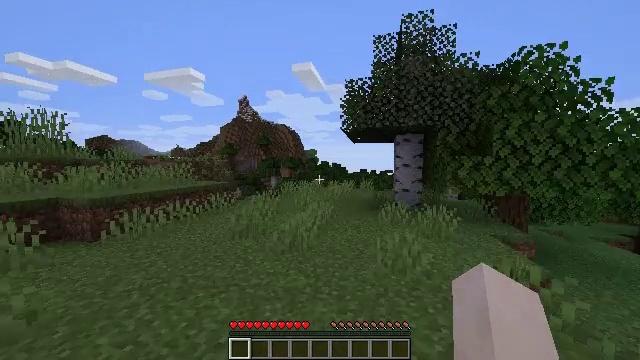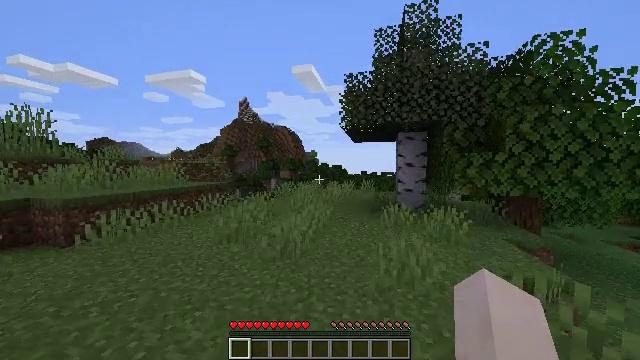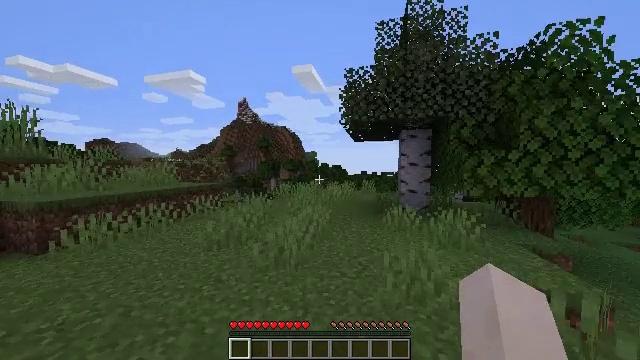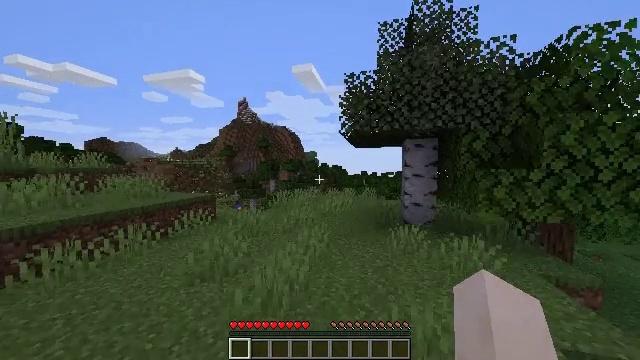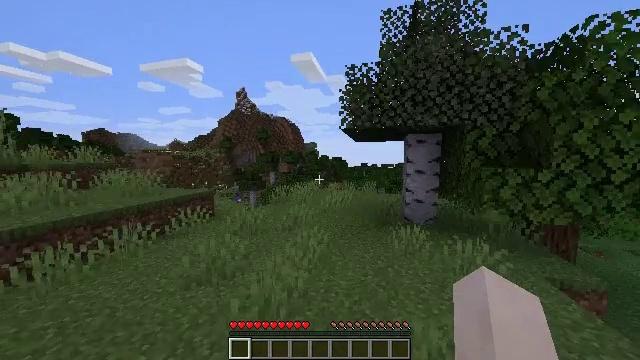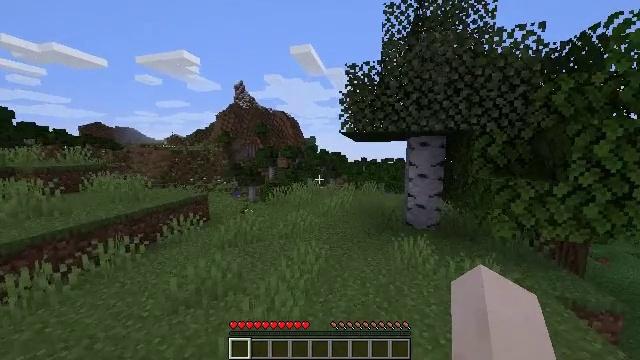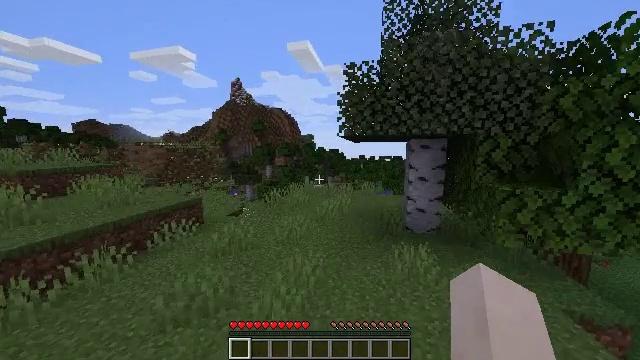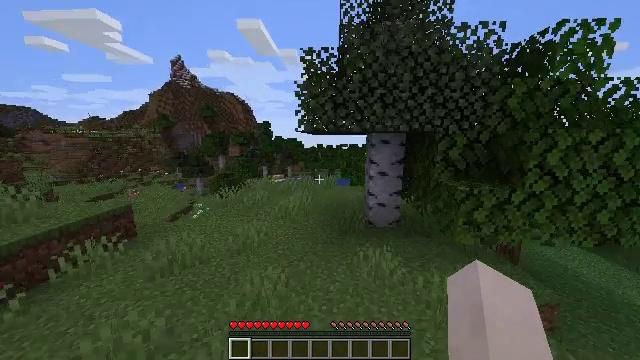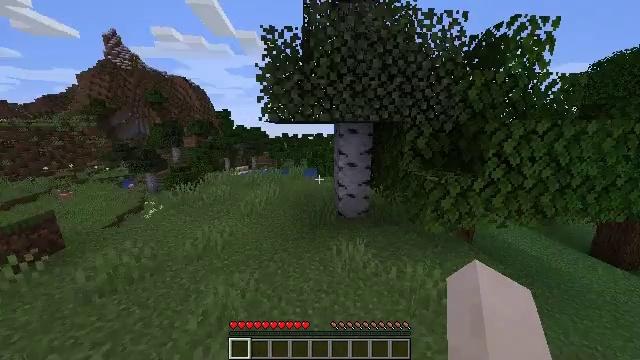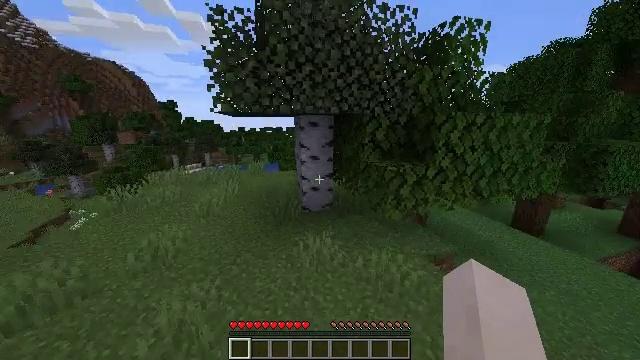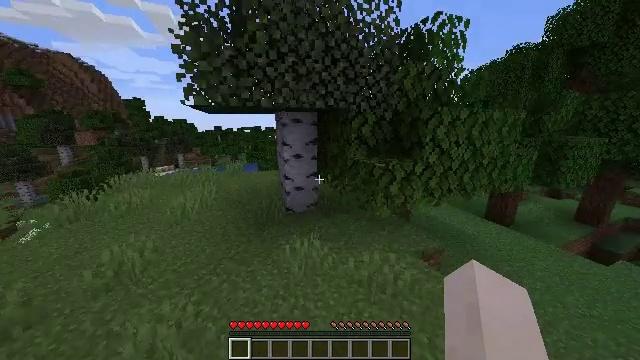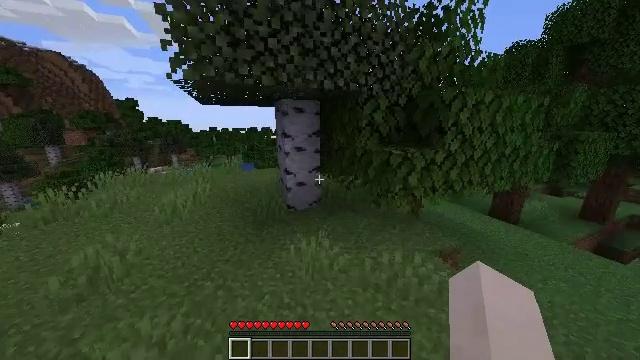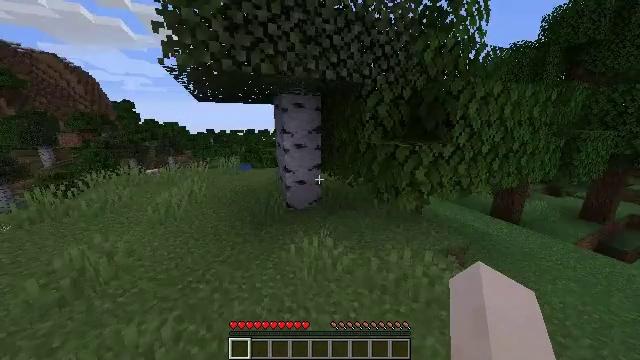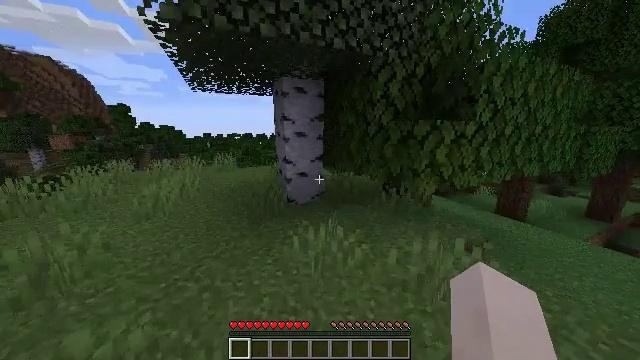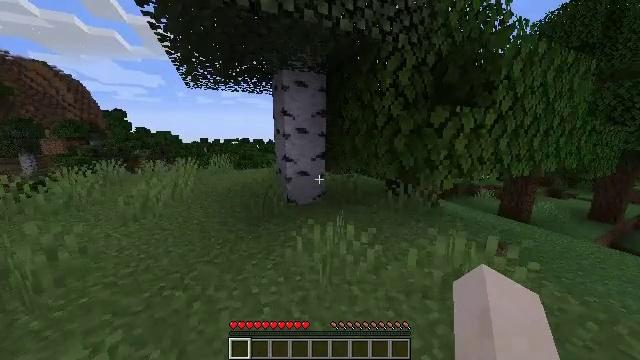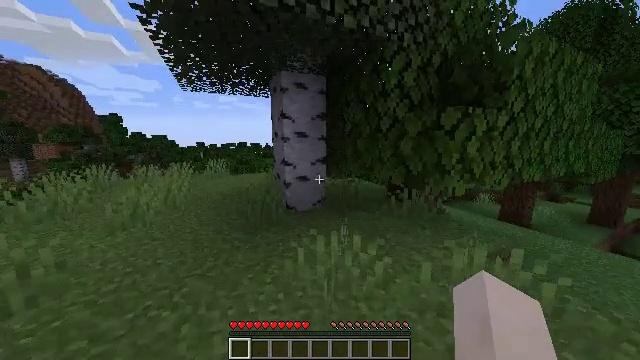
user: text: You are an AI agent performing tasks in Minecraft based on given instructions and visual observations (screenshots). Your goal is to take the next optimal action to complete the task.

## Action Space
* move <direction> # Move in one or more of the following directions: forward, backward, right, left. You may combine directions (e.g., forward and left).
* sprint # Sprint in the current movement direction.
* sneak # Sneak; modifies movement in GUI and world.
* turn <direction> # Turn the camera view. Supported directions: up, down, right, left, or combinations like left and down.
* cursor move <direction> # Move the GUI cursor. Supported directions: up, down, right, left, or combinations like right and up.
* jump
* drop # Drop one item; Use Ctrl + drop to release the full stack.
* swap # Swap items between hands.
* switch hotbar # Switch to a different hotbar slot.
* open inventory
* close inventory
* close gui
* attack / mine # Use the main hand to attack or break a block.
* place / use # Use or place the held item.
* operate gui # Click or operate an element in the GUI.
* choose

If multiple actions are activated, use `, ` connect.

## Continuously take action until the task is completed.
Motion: motion action
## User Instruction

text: Chop down the birch log.
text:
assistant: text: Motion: move forward, sprint, attack / mine, jump
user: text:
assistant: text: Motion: move forward, sprint, attack / mine, jump
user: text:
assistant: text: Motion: move forward, sprint, attack / mine, jump
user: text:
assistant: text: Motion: move forward, sprint, turn down, attack / mine, jump
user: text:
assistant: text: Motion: move forward, sprint, turn down, attack / mine, jump
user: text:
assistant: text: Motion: move forward, sprint, attack / mine, jump
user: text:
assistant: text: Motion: move forward, sprint, turn right and down, attack / mine, jump
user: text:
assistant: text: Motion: move forward, sprint, turn right and down, attack / mine, jump
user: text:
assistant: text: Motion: move forward, sprint, turn right and down, attack / mine, jump
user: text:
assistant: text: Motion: move forward, sprint, turn right, attack / mine, jump
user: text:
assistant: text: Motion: move forward, sprint, turn right, attack / mine
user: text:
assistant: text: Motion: move forward, sprint, attack / mine
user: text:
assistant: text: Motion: move forward, sprint, turn up, attack / mine
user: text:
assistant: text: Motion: move forward, sprint, turn up, attack / mine
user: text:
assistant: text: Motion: move forward, turn up, attack / mine
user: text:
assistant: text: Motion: move forward, attack / mine
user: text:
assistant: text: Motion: move forward, attack / mine
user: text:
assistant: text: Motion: move forward, attack / mine
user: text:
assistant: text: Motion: move forward, attack / mine
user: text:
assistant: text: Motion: move forward, attack / mine
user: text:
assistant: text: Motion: move forward, attack / mine
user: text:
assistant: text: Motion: move forward, attack / mine
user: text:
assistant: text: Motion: move forward, attack / mine
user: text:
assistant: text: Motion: move forward, turn left, attack / mine
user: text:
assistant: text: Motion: move forward, turn left, attack / mine
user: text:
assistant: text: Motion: attack / mine
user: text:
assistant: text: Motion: attack / mine
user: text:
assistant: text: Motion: attack / mine
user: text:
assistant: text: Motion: attack / mine
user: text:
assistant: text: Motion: attack / mine